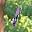
Label: 1